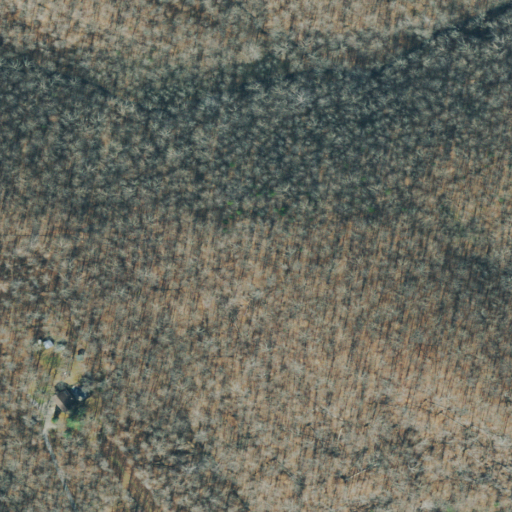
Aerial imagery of mountain in Tennessee named Jim Hill containing deciduous forest and open development